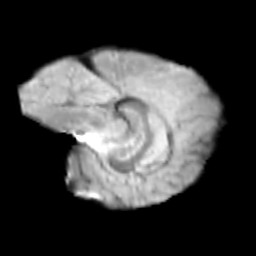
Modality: T2w
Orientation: sagittal
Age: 12
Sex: female
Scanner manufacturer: siemens
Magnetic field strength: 3 T
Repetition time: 3.8 s
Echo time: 0.07 s